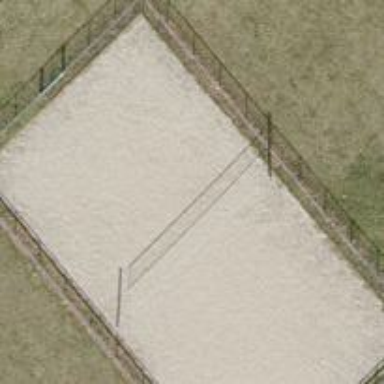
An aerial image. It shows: Pitch used for beach volleyball.